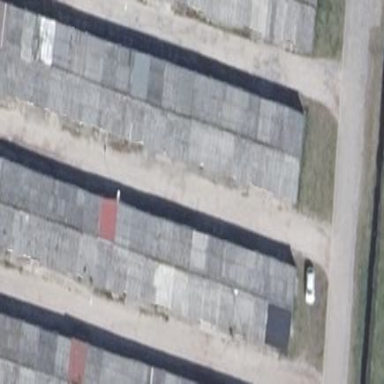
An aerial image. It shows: Group of garages.